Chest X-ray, PA view. Patient: 40 years old, sex M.
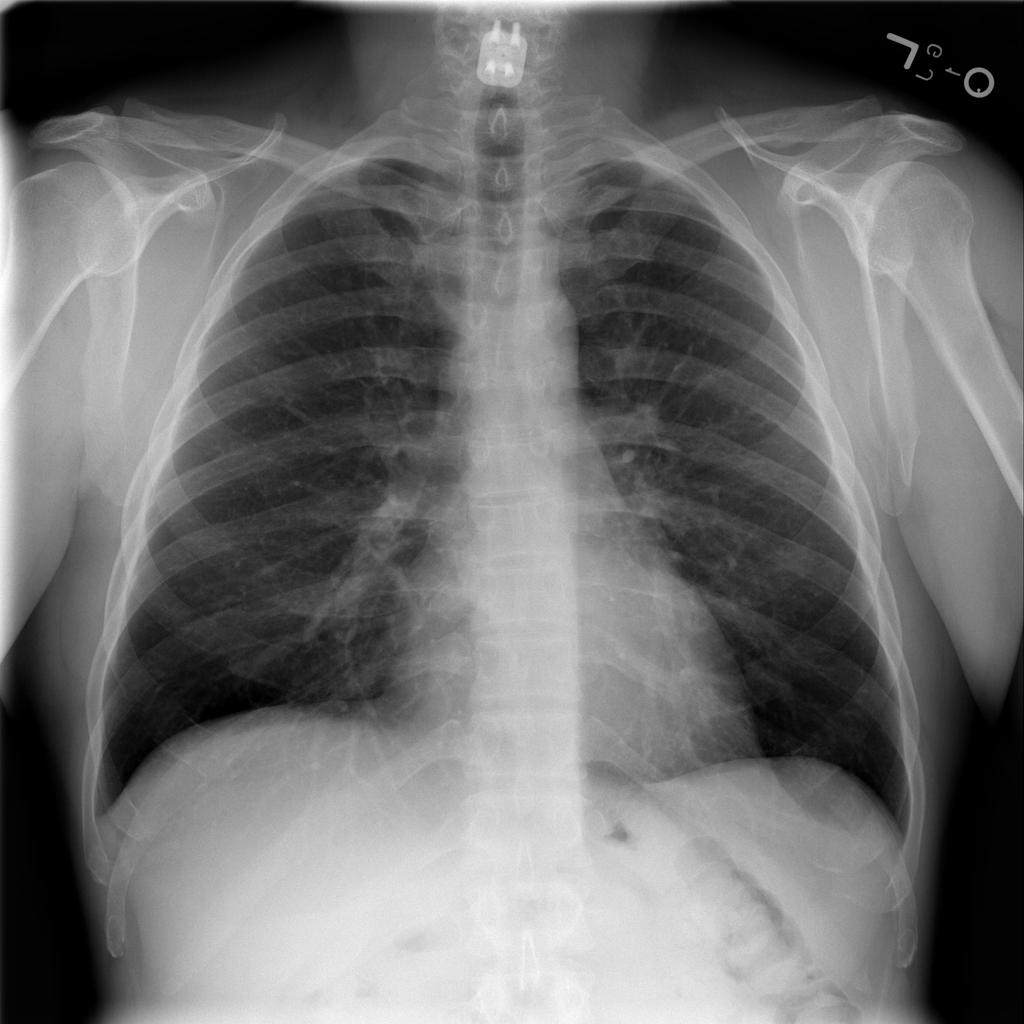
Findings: No Finding